Question: I am dynamically adding a jQuery multiselect control onto a page like this:
'''
var captionCell = new HtmlTableCell { InnerHtml = control.Caption };
var inputCell = new HtmlTableCell();
inputCell.Controls.Add(inputControl);
var row = new HtmlTableRow();
row.Cells.Add(captionCell);
row.Cells.Add(inputCell);
tbl.Rows.Add(row);
'''
And building my javascript string like this:
'''
StringBuilder sb = new StringBuilder();
sb.AppendLine("<script type="text/javascript">");
sb.AppendLine("var $callback = $("#callback");");
sb.AppendLine("$(document).ready(function () {");
sb.Append("$("#");
sb.Append(multiSelectControl.ClientID);
sb.AppendLine("").multiselect(");
sb.AppendLine("{");
sb.AppendLine("show: "fade",");
sb.AppendLine("hide: "fade",");
sb.AppendLine("click: function (event, ui){");
sb.AppendLine("$callback.text(ui.text + ' ' + (ui.checked ? 'checked' : 'unchecked'));");
sb.AppendLine("},");
sb.AppendLine("});");
sb.AppendLine("});");
sb.AppendLine("</script>");
'''
Then adding the script to the page like this:
'''
ScriptManager.RegisterClientScriptBlock(this.Page, Page.GetType(), "CreateControl" + inputControl.ClientID,
sb.ToString(), false);
'''
But im getting the following error when trying to do this:
> Microsoft JScript runtime error: Object doesn't support this property or method
Please assist guys.
Thanks in advance.

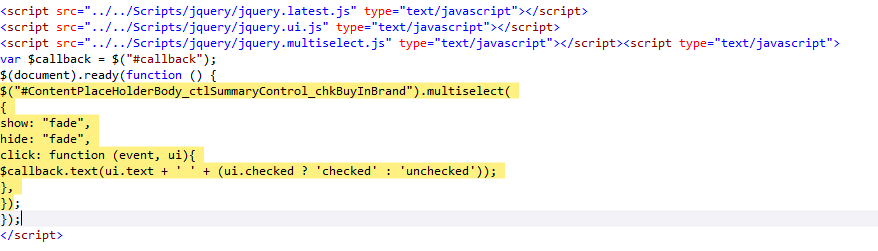
Answer: I solved this by creating a user control, and when I need to use the script above I just loaded the user control.
Solved everything and works really well.